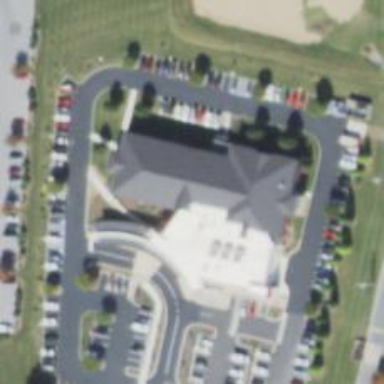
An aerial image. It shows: Clinic.